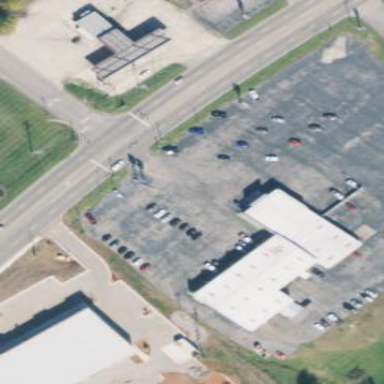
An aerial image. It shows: Building that houses car shop.